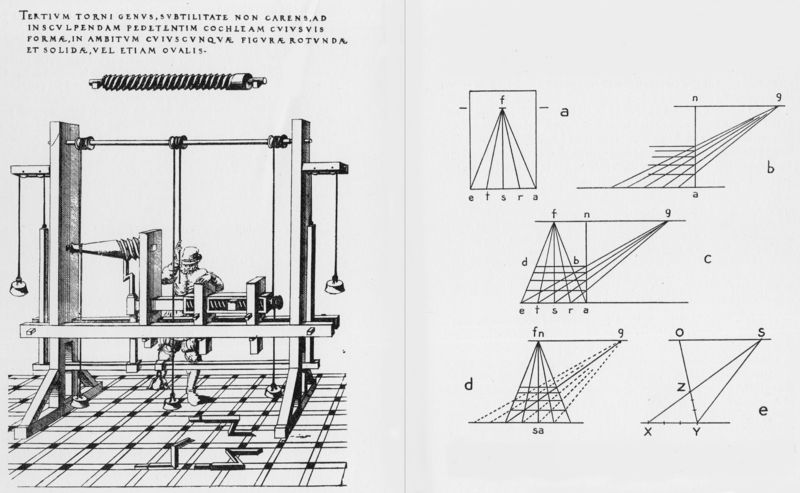
Titel: li: Bessons Besson Leit-und Zugspindeldrehmaschinen (Besson’s Screw Cutting Lathe)/ re: Diagramme zur frühen Entwicklung der Perspektive
Schlagwörter: feder, mann, dreieck, holz, hut, schwarz, skizze, weiss, zeichnung, masse, architektur, mensch, schrift, welle, perspektive, gewicht, grafik, graphik, linien, ziehen, drehen, seile, bedienen, balken, maschine, buch, seil, seilzug, technik, form, druck, druckgraphik, druckgrafik, text, beschriftung, buchdruck, werkstatt, werkzeug, konstruktion, plan, stange, geometrie, weben, pendel, bau, gewichte, holzbalken, spindel, webstuhl, winkel, latein, berechnung, mathematik, mechanik, konstruktionsplan, lehrbuch, schraube, drucker, antrieb, gewinde, seilzüge, druckerpresse, machine, tertium, mechnaik, druckmaschine, #drehen